Interaction volume radius: 10 \u00c5
Interaction volume height: 10 \u00c5
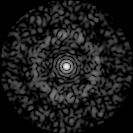
Disorder parameter: 0.8123